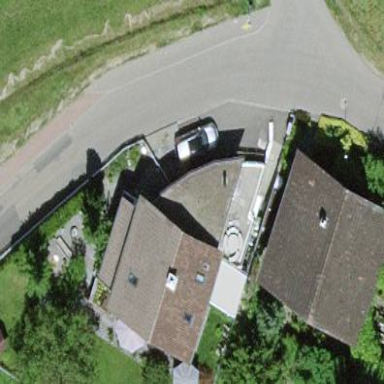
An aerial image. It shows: Residential building.